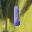
Label: 1